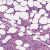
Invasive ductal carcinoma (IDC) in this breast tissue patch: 1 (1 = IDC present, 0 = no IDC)